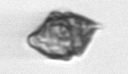
Label: Kryptoperidinium_triquetrum